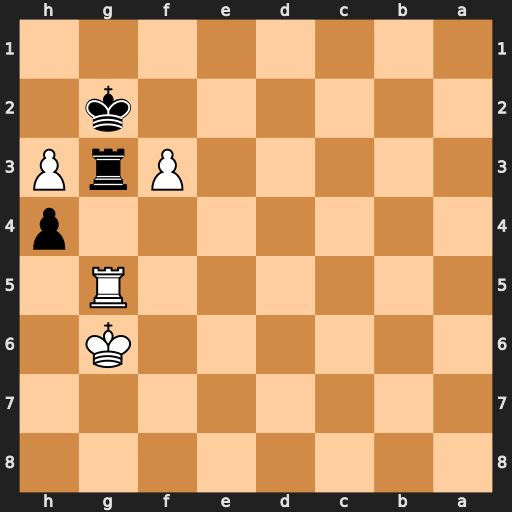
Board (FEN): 8/8/6K1/6R1/7p/5PrP/6k1/8
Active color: b
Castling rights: -
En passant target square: -
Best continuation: Kxf3 Kf6 Rxg5 Kxg5 Kg3 Kf5 Kxh3 Kf4 Kg2